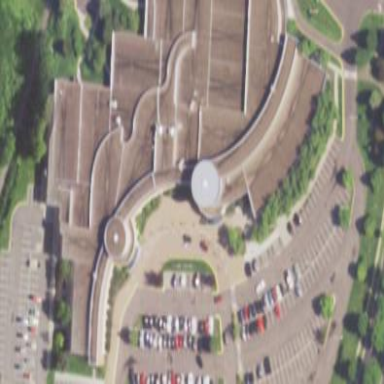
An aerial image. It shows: Government office building.